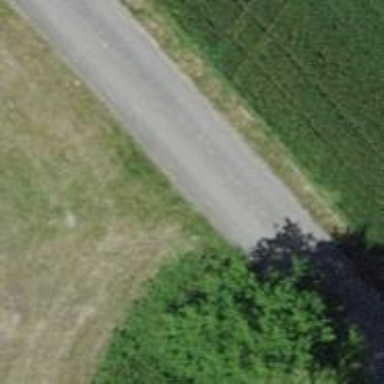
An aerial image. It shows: Unclassified road with grade1 tracktype suitable for agricultural vehicles.